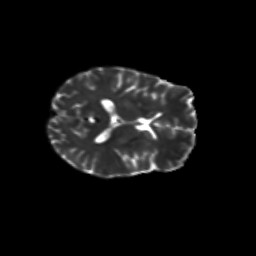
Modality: T2w
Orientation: axial
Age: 50
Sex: male
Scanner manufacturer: siemens
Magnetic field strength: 3 T
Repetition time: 8.6 s
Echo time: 0.095 s